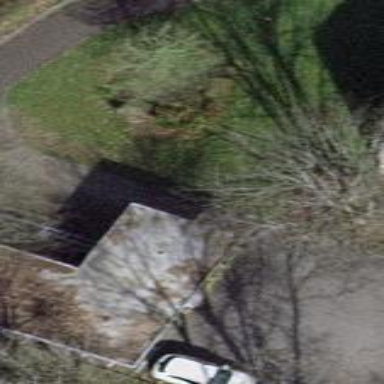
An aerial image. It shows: View of roof of building.